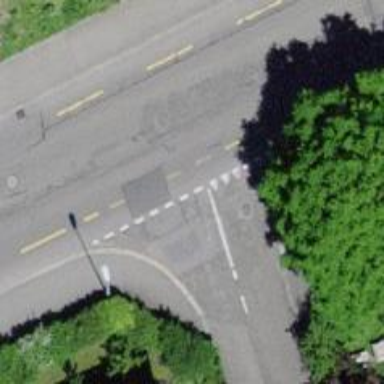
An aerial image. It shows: Road with "give way" sign.